The image shows the envelope spectrum of a rolling-element bearing's vibration signal, with the characteristic fault frequencies (BPFO outer race, BPFI inner race, BSF ball, FTF cage) marked as reference lines. Classify the bearing condition as one of: normal, inner_race, outer_race, ball.
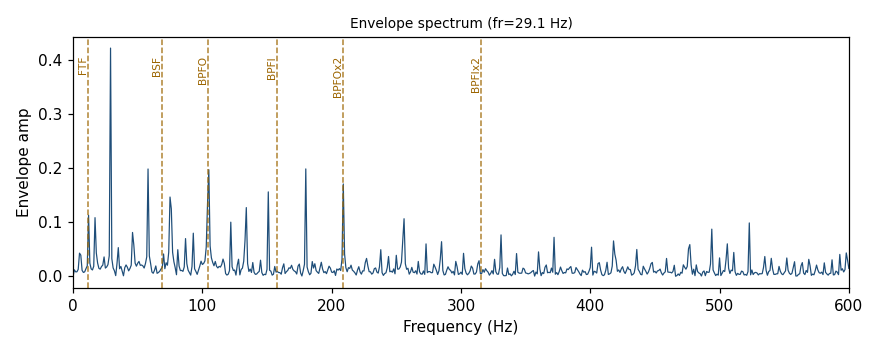
Answer: outer_race